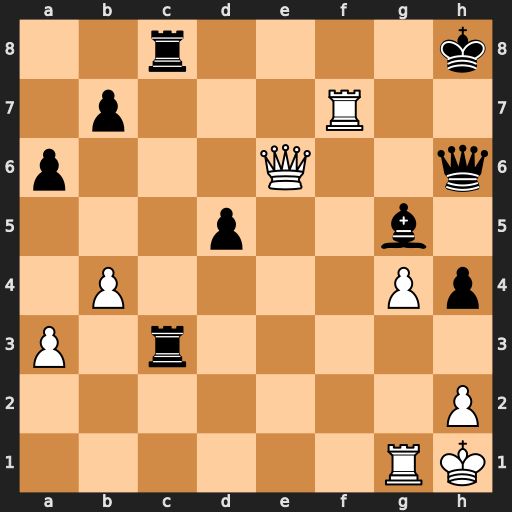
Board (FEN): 2r4k/1p3R2/p3Q2q/3p2b1/1P4Pp/P1r5/7P/6RK
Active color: w
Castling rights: -
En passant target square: -
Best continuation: Qe5+ Kg8 Rf5